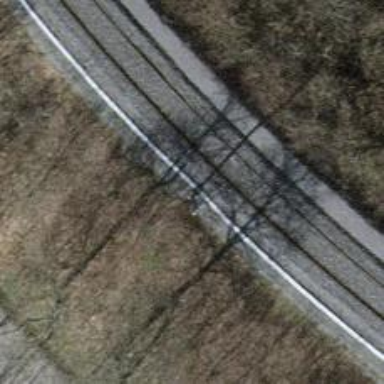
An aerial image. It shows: Catenary mast for power lines.